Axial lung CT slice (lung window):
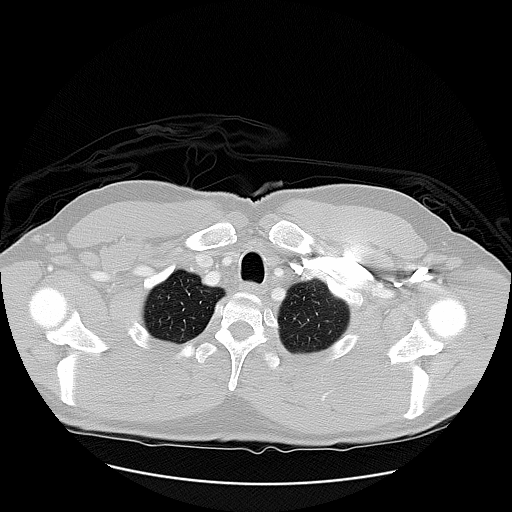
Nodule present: no